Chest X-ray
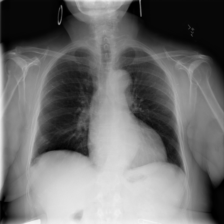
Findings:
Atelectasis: positive
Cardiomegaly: negative
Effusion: negative
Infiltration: negative
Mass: negative
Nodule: negative
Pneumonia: negative
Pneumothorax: negative
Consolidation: negative
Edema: negative
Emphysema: negative
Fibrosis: negative
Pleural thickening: negative
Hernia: negative